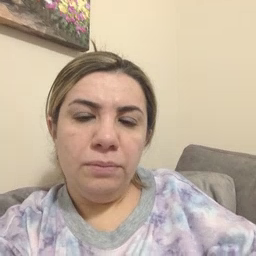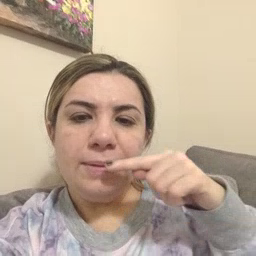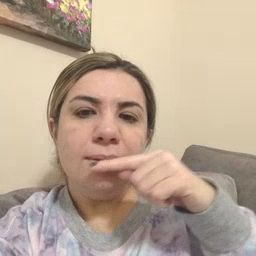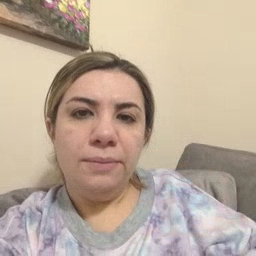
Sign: tooth